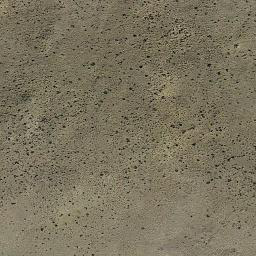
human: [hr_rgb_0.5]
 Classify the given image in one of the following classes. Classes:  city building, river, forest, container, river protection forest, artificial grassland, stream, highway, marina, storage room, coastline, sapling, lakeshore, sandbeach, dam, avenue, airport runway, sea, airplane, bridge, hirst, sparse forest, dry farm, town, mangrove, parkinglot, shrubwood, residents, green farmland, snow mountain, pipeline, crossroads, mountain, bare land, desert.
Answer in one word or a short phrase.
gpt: bare land